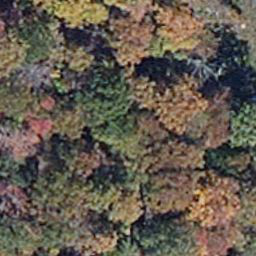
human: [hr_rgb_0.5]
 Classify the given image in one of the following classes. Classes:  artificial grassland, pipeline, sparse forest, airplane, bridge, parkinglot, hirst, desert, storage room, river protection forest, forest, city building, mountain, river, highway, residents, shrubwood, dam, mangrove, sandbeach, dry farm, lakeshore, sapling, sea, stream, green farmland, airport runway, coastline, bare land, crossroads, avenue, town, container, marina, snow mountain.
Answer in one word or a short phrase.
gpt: mangrove